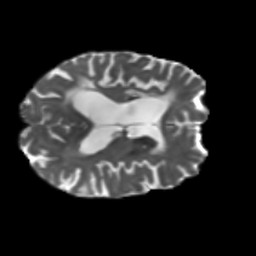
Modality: T2w
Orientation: axial
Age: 63
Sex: female
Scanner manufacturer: siemens
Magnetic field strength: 3 T
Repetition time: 5.47 s
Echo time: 0.0854 s